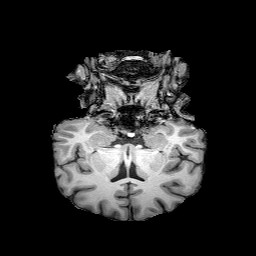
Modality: T1w
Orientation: sagittal
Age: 63
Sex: female
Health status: healthy